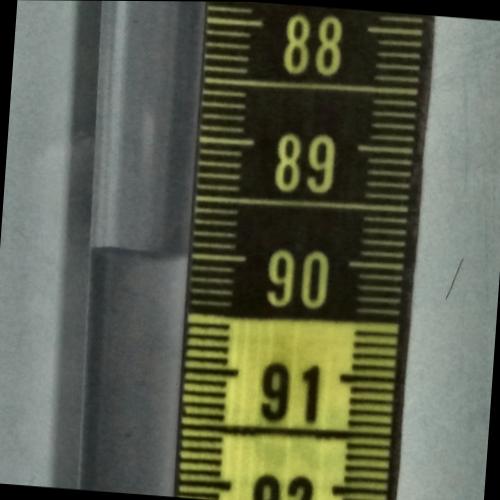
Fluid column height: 90.0 cm